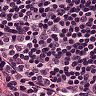
Metastatic tissue present: no